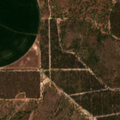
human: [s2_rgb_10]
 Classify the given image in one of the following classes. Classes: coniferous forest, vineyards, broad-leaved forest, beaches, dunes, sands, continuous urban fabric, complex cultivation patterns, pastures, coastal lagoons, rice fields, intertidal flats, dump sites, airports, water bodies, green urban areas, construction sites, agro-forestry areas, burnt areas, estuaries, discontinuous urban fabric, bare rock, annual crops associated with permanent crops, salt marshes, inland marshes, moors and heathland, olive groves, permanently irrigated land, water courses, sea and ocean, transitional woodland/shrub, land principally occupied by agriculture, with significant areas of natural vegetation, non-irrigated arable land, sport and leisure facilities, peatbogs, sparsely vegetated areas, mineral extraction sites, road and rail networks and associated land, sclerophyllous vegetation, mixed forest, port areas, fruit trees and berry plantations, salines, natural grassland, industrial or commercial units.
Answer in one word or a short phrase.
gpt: permanently irrigated land, broad-leaved forest, coniferous forest, transitional woodland/shrub